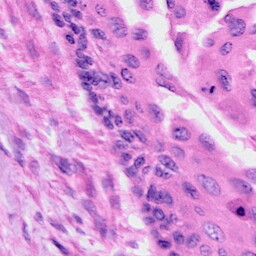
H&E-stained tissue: Cervix